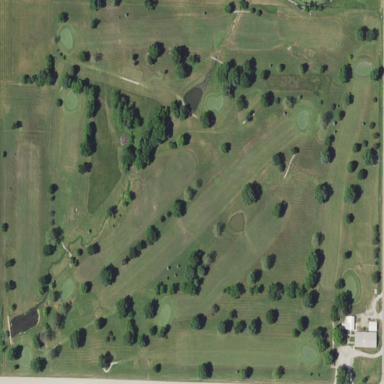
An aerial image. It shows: Golf course.